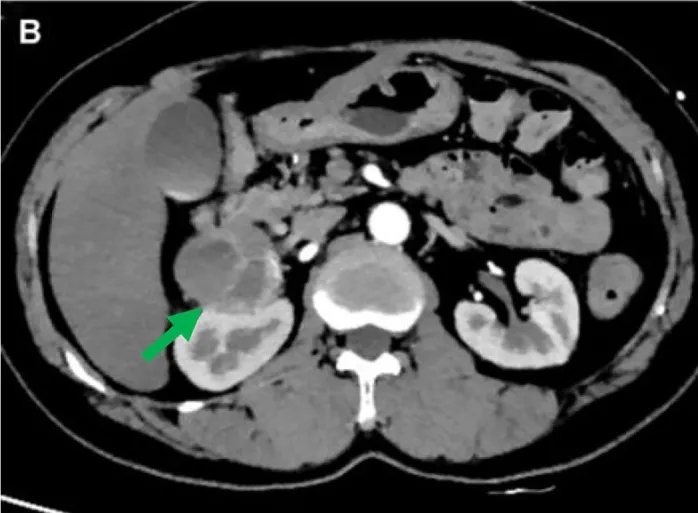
CT of abdomen. Axial contrast-enhanced CT image shows the mass compose of solid enhancing component and cystic component [(B) green arrow.
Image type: radiology (ct)